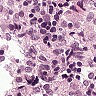
Metastatic tissue present: no